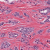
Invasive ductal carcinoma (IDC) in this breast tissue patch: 1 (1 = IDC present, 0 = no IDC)